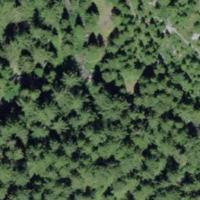
EUNIS habitat code: 44
Species observed at this site:
Astrantia major
Rana temporaria